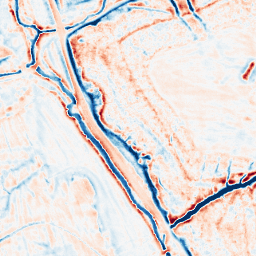
Category: edge_preserving
Decomposition family: bilateral
Decomposition parameters: d: 15
sigma_color: 100
sigma_space: 50
Upsampling method: sinc_blackman
Upsampling parameters: scale: 4
kernel_size: 8
Upsampling scale: 4